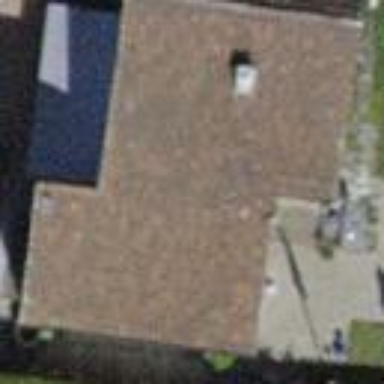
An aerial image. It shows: Building with tiled roof.